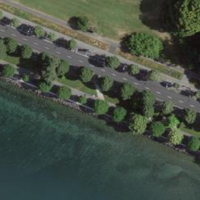
EUNIS habitat code: 53
Species observed at this site:
Salvia pratensis
Cygnus olor